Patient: sex M, age 64
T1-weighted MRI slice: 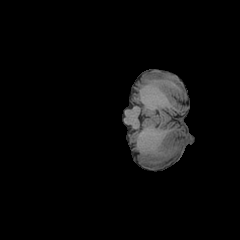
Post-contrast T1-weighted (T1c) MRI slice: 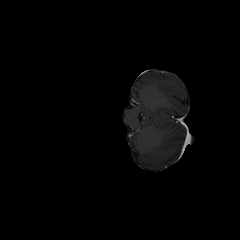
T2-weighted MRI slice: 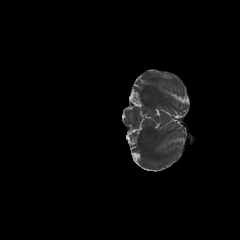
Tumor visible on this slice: no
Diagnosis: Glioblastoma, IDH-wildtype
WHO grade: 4